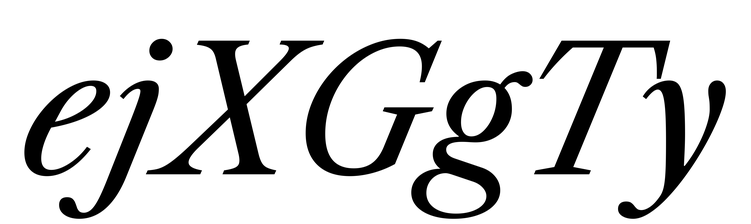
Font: LibreCaslonText-Italic_Italic